Question: I have 3 textboxes in which I write numbers and last one in which is the result. If I write numbers in TextBoxA and TextBoxB instead of adding them together after I press equal button then it put them next to each other.
[]
I tried this code:
'''
private void EqualsButton_Click(object sender, EventArgs e)
{
OutputTextBox.Text = ($"{InputTextBoxA.Text + InputTextBoxB.Text}");
}
'''
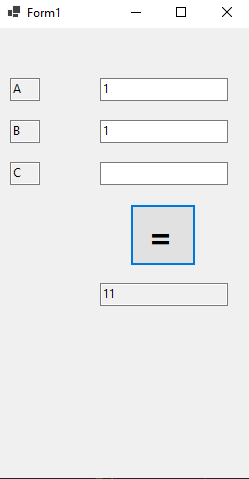
Answer: Don't listen to anyone. Do this
'''
txtResult.Text = string.Empty;
if (!decimal.TryParse(txt1.Text.Trim(), out decimal v1))
{
MessageBox.Show("Bad value in txt1");
return;
}
if (!decimal.TryParse(txt2.Text.Trim(), out decimal v2))
{
MessageBox.Show("Bad value in txt2");
return;
}
txtResult.Text = (v1 + v2).ToString();
'''